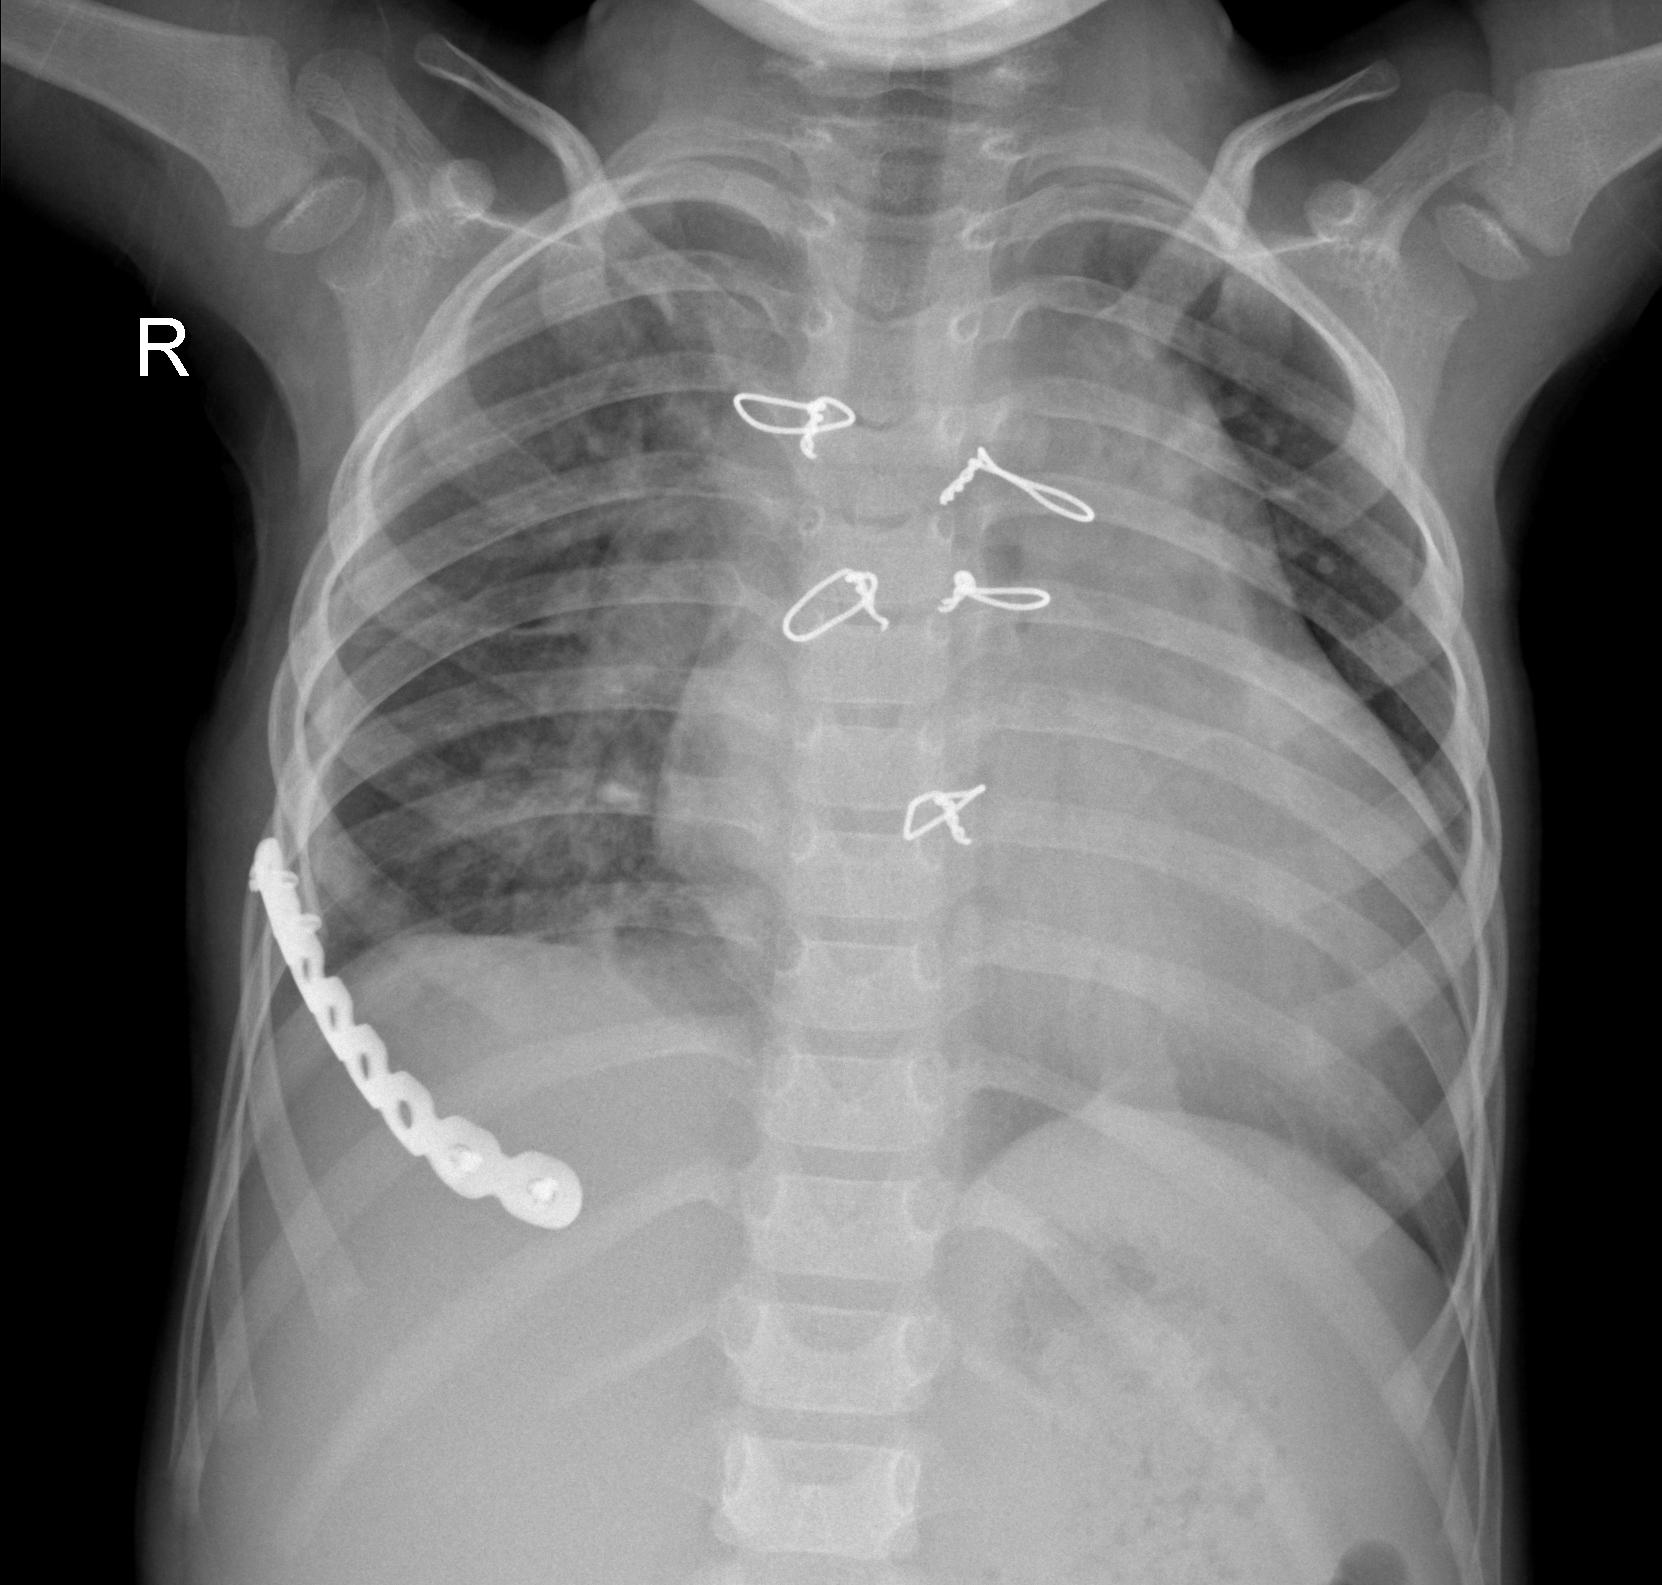
Diagnosis: PNEUMONIA